Field crop: maize
Growth stage: 2
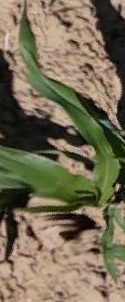
Species: maize